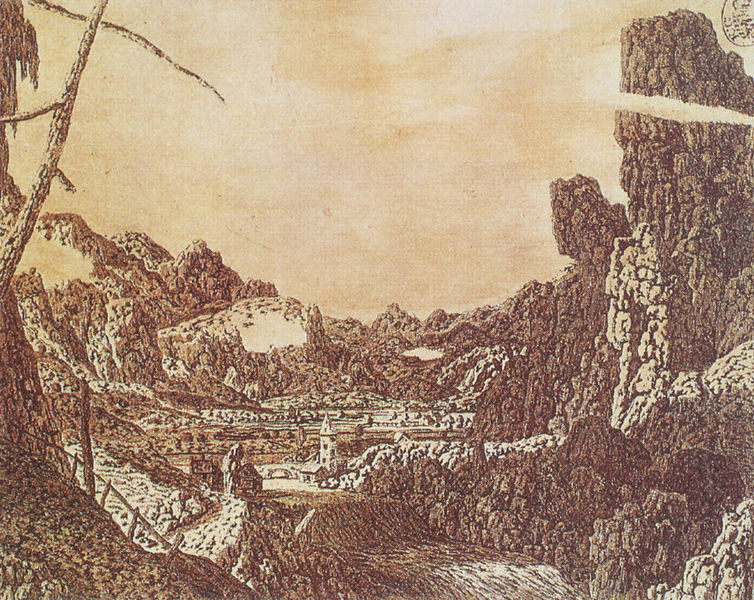
Titel: Die Landschaft mit dem Wasserfall
Künstler: Hercules Seghers
Institution: Dresden, Staatliches Kupferstichkabinett
Schlagwörter: baum, berg, felsen, himmel, wasser, bäume, fluss, kirchturm, landschaft, ocker, see, stadt, fenster, licht, schwarz, weiss, zeichnung, weg, wiese, zaun, beige, ast, bach, felder, brücke, kirche, wald, turm, ort, berge, fels, gebirge, hang, dorf, grafik, berglandschaft, massiv, hof, geländer, wälder, druck, stich, lithografie, kapelle, gehöft, bergmassiv